Question: I would like to add other items by edit of a profile in FOSUserBundle.
I was trying to solve by using a form collection.
Entity/Information.php
'''
namespace My\UserBundle\Entity;
use Doctrine\ORM\Mapping as ORM;
/**
* @ORM\Entity(repositoryClass="My\UserBundle\Repository\UserRepository")
*/
class Information
{
/**
* @ORM\Id
* @ORM\Column(type="integer")
* @ORM\GeneratedValue(strategy="AUTO")
*/
private $id;
/**
* @ORM\Column @ORM\Column(type="string", length=255, nullable=true)
*/
protected $website;
// .... and other information
/**
* @ORM\OneToOne(targetEntity="User", mappedBy="information", cascade={"persist", "merge"})
*/
protected $user;
// ....
}
'''
Entity/User.php
'''
// ...
public function __construct()
{
parent::__construct();
$this->information = new \Doctrine\Common\Collections\ArrayCollection();
}
// ...
/**
* @ORM\OneToOne(targetEntity="Information", inversedBy="user")
* @ORM\JoinColumn(referencedColumnName="id")
*/
protected $information;
/**
* Add information
*
* @param My\UserBundle\Entity\Information $information
* @return User
*/
public function addInformation(Information $information)
{
$this->information[] = $information;
return $this;
}
/**
* Remove information
*
* @param My\UserBundle\Entity\Information $information
*/
public function removeInformation(\My\UserBundle\Entity\Information $information)
{
$this->information->removeElement($information);
}
/**
* Get information
*
* @return Doctrine\Common\Collections\Collection
*/
public function getInformation()
{
return $this->information;
}
'''
Controller/ProfileController
'''
public function editAction()
{
$em = $this->container->get('doctrine')->getManager();
$own = $this->container->get('security.context')->getToken()->getUser();
$user = $em->getRepository('MyUserBundle:User')->find_one_with_info($own); //=> Left join information table
if (!is_object($user) || !$user instanceof UserInterface) {
throw new AccessDeniedException('This user does not have access to this section.');
}
if (count($user->getInformation()) == 0)
$user->addInformation(new Information());
$form = $this->container->get('fos_user.profile.form');
$formHandler = $this->container->get('fos_user.profile.form.handler');
$process = $formHandler->process($user);
// ...
'''
Form/Type/InformationType
'''
// ...
public function buildForm(FormBuilderInterface $builder, array $options)
{
$builder
->add('website', 'text', array('required' => false))
// ... and other information
;
}
public function setDefaultOptions(OptionsResolverInterface $resolver)
{
$resolver->setDefaults(array(
'data_class' => 'My\UserBundle\Entity\Information',
));
}
// ...
'''
Form/Type/ProfileFormType
'''
// ...
protected function buildUserForm(FormBuilderInterface $builder, array $options)
{
$builder
->add('username', null, array('label' => 'form.username', 'translation_domain' => 'FOSUserBundle'))
->add('information', 'collection', array(
'type' => new InformationType(),
))
;
}
// ...
'''
View/Profile/edit_content.html.twig
'''
// ...
{% for info in form.information %}
<div class="_errors">
{{ form_errors(info.website) }}
</div>
<div class="_form_bar">
{{ form_widget(info.website) }}
</div>
// ... and other information
{% endfor %}
<div class="_errors">
{{ form_errors(form.current_password) }}
</div>
<div class="_form_bar">
{{ form_widget(form.current_password) }}
{{ form_label(form.current_password) }}
</div>
{{ form_widget(form) }}
// ...
'''

Error occurs when I sent this.
> Warning: spl_object_hash() expects parameter 1 to be object, array
given in
/path/to/symfony/vendor/doctrine/orm/lib/Doctrine/ORM/UnitOfWork.php
line 1375
error point: FOSUserBundle/Form/Handler/ProfileFormHandler.php
'''
protected function onSuccess(UserInterface $user)
{
$this->userManager->updateUser($user); //=> error point
}
'''
Is the right method to use data transfer like an invitation system?
Is it possible with a collection form?
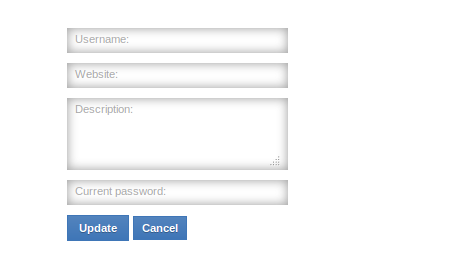
Answer: I seem to should not have use the collection form.
And I seem to should use to "'->add('profile', new ProfileType())'".
hope this helps
---
Entity/Profile.php
'''
namespace My\UserBundle\Entity;
use Doctrine\ORM\Mapping as ORM;
/**
* @ORM\Entity(repositoryClass="My\UserBundle\Repository\UserRepository")
*/
class Profile
{
/**
* @ORM\Id
* @ORM\Column(type="integer")
* @ORM\GeneratedValue(strategy="AUTO")
*/
private $id;
/**
* @ORM\Column(type="string", length=255, nullable=true)
*/
protected $website;
// .... and other profile
/**
* @ORM\OneToOne(targetEntity="User", mappedBy="profile", cascade={"persist", "merge", "remove"})
*/
protected $user;
// ....
}
'''
Entity/User.php
'''
// ...
/**
* @ORM\OneToOne(targetEntity="Profile", inversedBy="user", cascade={"persist", "merge", "remove"})
* @ORM\JoinColumn(referencedColumnName="id")
*/
protected $profile;
public function setProfile(Profile $profile)
{
$this->profile = $profile;
}
public function getProfile()
{
return $this->profile;
}
'''
Controller/ProfileController
'''
public function editAction()
{
$em = $this->container->get('doctrine')->getManager();
$own = $this->container->get('security.context')->getToken()->getUser();
$user = $em->getRepository('MyUserBundle:User')->find_one_with_info($own); //=> Left join profile table
if (!is_object($user) || !$user instanceof UserInterface) {
throw new AccessDeniedException('This user does not have access to this section.');
}
if (! $user->getProfile())
$user->setProfile(new Profile());
$form = $this->container->get('fos_user.profile.form');
$formHandler = $this->container->get('fos_user.profile.form.handler');
$process = $formHandler->process($user);
// ...
'''
Form/Type/ProfileType
'''
// ...
public function buildForm(FormBuilderInterface $builder, array $options)
{
$builder
->add('website', 'text', array('required' => false))
// ... and other profile
;
}
public function setDefaultOptions(OptionsResolverInterface $resolver)
{
$resolver->setDefaults(array(
'data_class' => 'My\UserBundle\Entity\Profile',
));
}
// ...
'''
Form/Type/ProfileFormType
'''
// ...
protected function buildUserForm(FormBuilderInterface $builder, array $options)
{
$builder
->add('username', null, array('label' => 'form.username', 'translation_domain' => 'FOSUserBundle'))
->add('profile', new ProfileType())
;
}
// ...
'''
View/Profile/edit_content.html.twig
'''
// ...
<div>
{{ form_errors(form.profile.website) }}
</div>
<div>
<label>Website:</label>
{{ form_widget(form.profile.website) }}
</div>
// ... and other profile
<div>
{{ form_errors(form.current_password) }}
</div>
<div>
{{ form_label(form.current_password) }}
{{ form_widget(form.current_password) }}
</div>
{{ form_widget(form) }}
// ...
'''